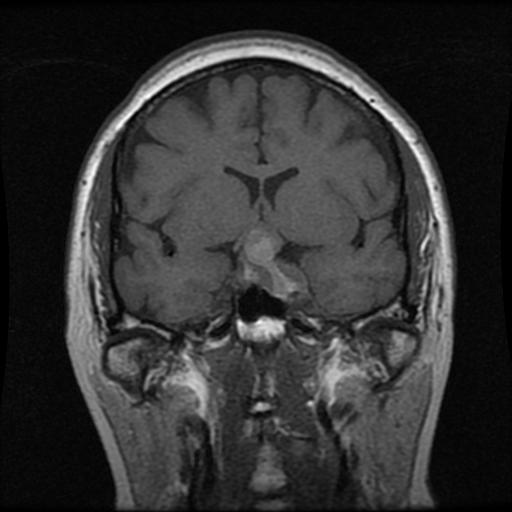
Label: pituitary